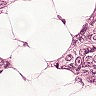
Metastatic tissue present: yes